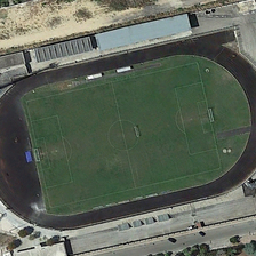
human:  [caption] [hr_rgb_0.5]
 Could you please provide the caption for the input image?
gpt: The green football field is surrounded by a black track, and the goal is misplaced in the center of the field.

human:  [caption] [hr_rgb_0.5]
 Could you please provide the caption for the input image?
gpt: Black tracks surround this Greek football field that a goal is poorly placed at its center.

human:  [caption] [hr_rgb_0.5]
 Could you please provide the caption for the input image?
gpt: Black track surrounds this Gree soccer pitch where the goal is placed on the goal.

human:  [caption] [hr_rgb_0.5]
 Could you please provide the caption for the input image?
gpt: Green football field, black one-way movement target

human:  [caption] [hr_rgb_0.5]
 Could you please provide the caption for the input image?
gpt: Black belts surround this Greek football field that a goal is misplaced at its center.